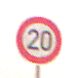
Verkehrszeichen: Geschwindigkeit20
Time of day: SunriseSunset
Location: Outdoor (Nature)
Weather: PartlyCloudy
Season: NotSpecified
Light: Natural